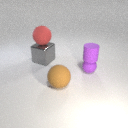
small purple rubber cylinder above small purple rubber sphere